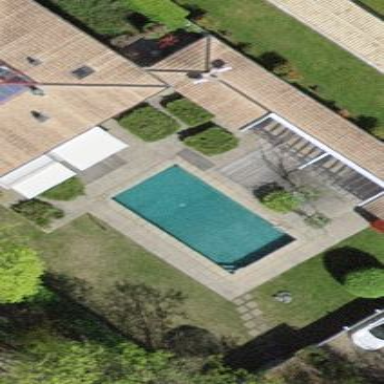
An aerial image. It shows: Swimming pool located in leisure land.